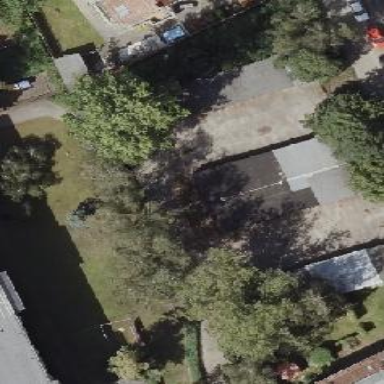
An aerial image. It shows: Group of garages.